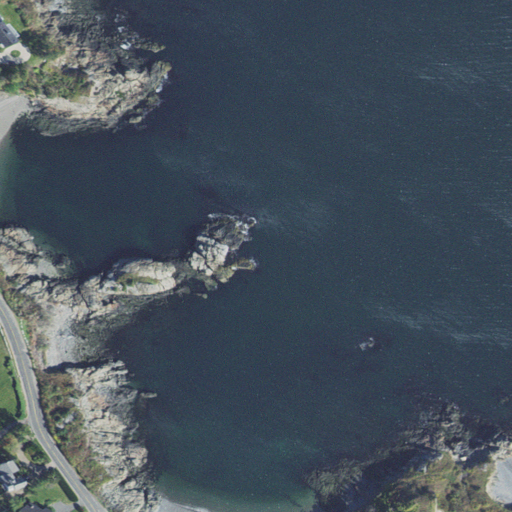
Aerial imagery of island in Massachusetts named Castle Rock containing open water, herbaceous wetlands, medium intensity development, deciduous forest, barren land, low intensity development, pasture, high intensity development, and grassland